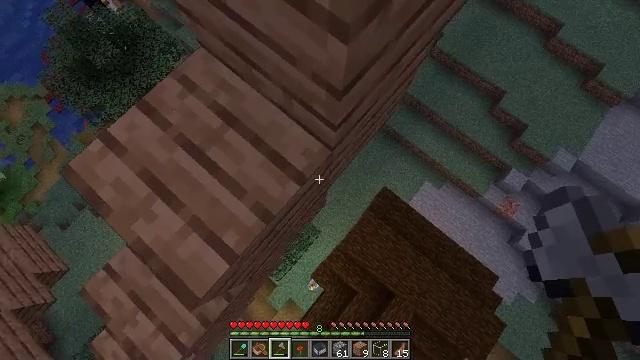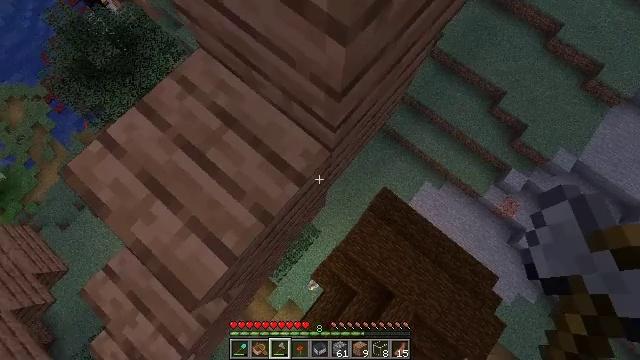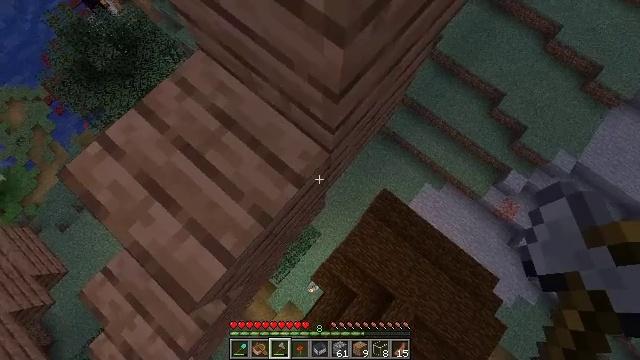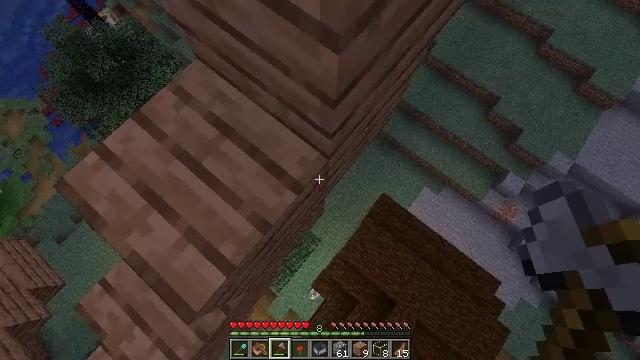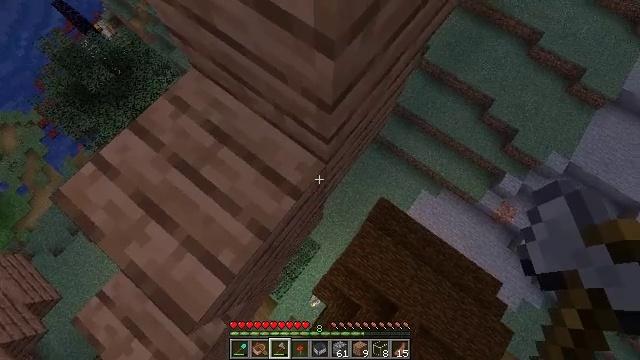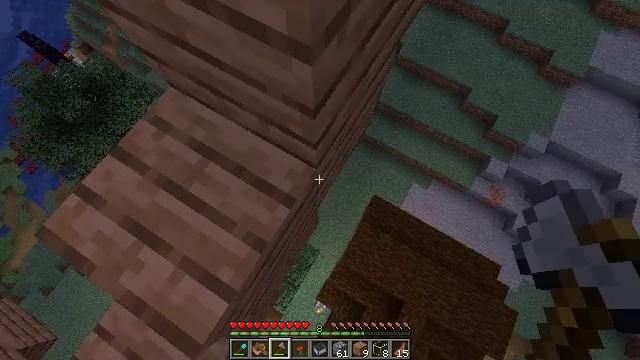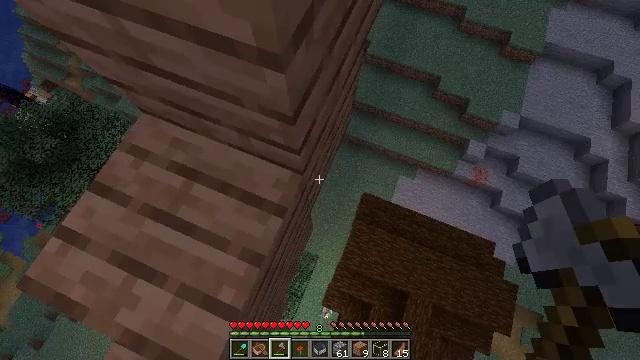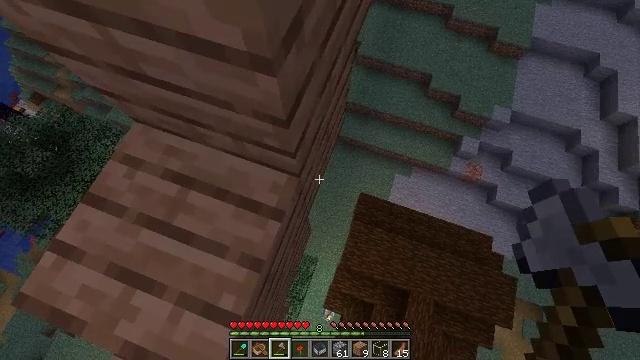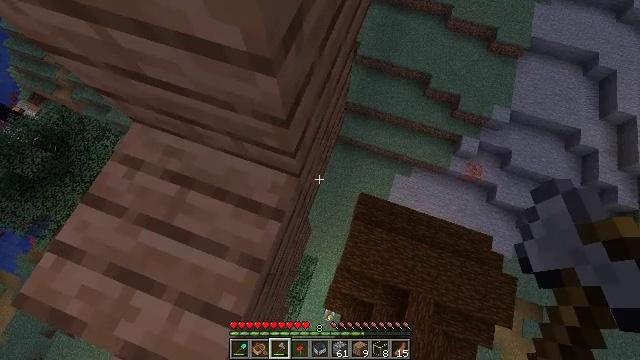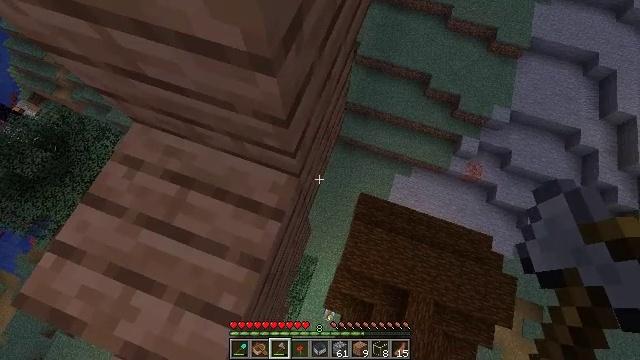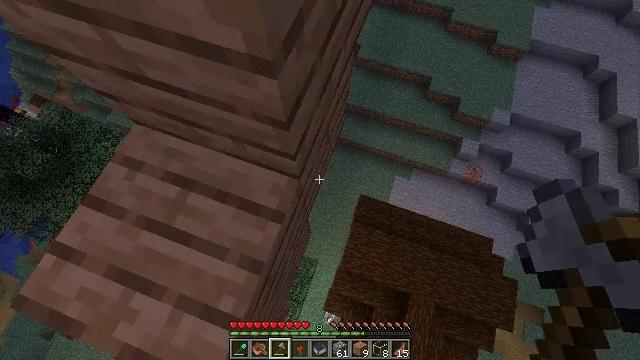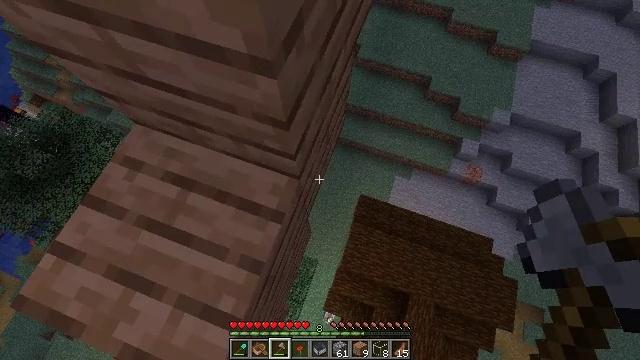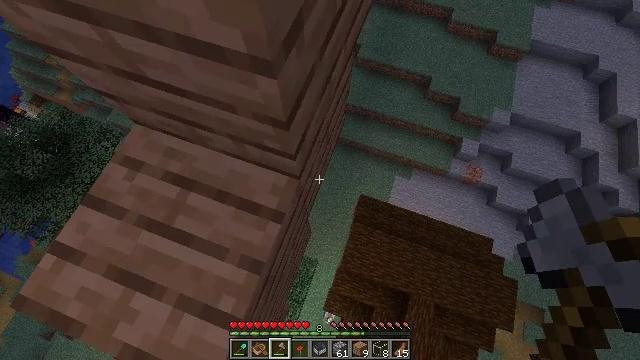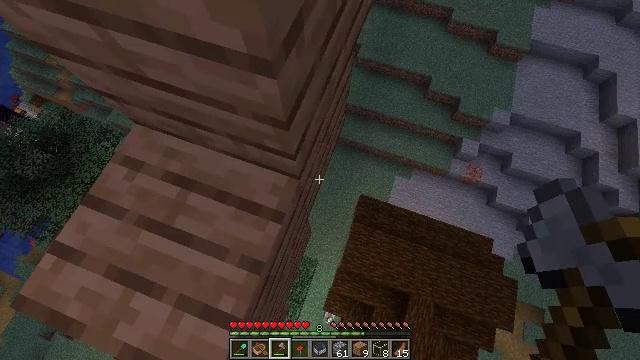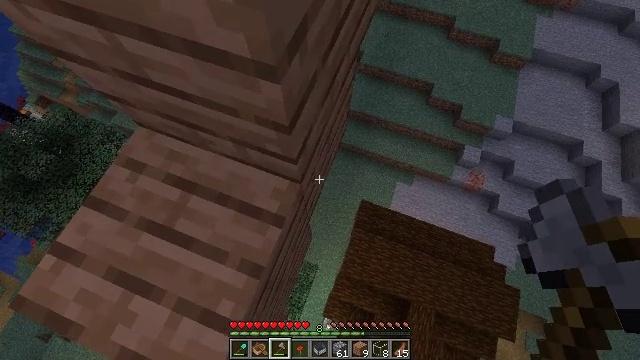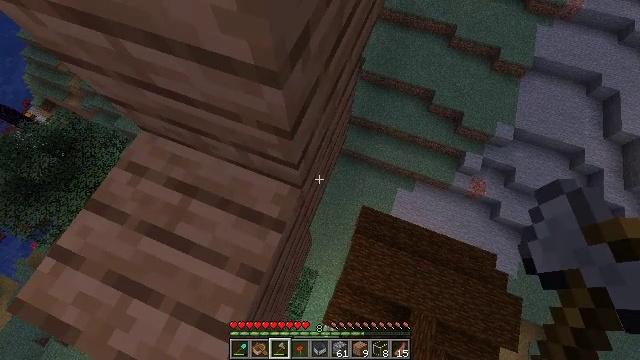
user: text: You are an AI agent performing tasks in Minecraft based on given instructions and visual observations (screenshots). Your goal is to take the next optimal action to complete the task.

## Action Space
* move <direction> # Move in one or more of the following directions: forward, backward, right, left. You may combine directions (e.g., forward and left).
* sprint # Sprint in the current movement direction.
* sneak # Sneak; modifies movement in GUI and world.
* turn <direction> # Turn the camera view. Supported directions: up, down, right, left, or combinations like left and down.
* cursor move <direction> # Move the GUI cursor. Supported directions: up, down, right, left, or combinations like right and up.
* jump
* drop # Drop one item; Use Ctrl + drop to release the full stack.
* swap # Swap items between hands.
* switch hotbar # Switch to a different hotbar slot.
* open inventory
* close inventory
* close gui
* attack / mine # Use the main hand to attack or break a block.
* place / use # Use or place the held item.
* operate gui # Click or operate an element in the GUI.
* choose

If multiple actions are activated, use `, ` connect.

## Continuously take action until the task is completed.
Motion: motion action
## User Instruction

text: Mine jungle planks from a structure.
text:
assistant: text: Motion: sneak
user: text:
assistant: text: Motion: sneak
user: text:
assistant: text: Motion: sneak, turn right and up
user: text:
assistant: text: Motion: sneak, turn right and up
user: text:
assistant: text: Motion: sneak, turn right and up
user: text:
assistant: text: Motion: sneak, turn right and up
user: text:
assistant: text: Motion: sneak, turn right
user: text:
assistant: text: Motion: sneak
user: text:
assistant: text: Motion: sneak
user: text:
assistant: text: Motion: sneak
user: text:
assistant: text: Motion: sneak
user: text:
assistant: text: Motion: sneak
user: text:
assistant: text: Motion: sneak
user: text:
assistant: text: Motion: sneak, turn up
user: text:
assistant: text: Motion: sneak, turn up
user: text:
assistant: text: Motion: sneak
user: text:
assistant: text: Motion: sneak, attack / mine
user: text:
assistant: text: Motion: sneak, attack / mine
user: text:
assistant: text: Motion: sneak, attack / mine
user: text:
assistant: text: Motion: sneak, attack / mine
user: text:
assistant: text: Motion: sneak, attack / mine
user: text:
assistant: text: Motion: sneak, attack / mine
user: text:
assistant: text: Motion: sneak, attack / mine
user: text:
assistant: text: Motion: sneak, attack / mine
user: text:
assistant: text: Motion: sneak, attack / mine
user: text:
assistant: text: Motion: sneak, attack / mine
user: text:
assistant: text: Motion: sneak, attack / mine
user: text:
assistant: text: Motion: sneak, attack / mine
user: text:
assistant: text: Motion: sneak, attack / mine
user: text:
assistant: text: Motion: sneak, attack / mine